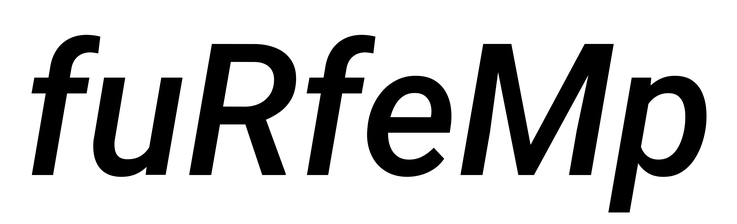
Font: Roboto-Italic_Medium_Italic